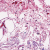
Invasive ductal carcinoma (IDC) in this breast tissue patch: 0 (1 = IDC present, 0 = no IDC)